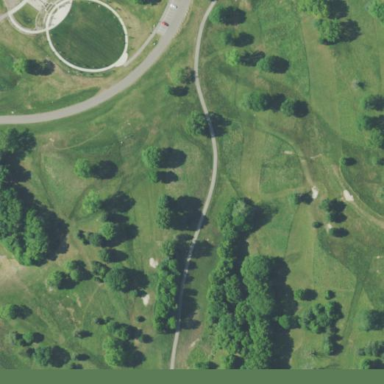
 perfect for leisurely sports activities."